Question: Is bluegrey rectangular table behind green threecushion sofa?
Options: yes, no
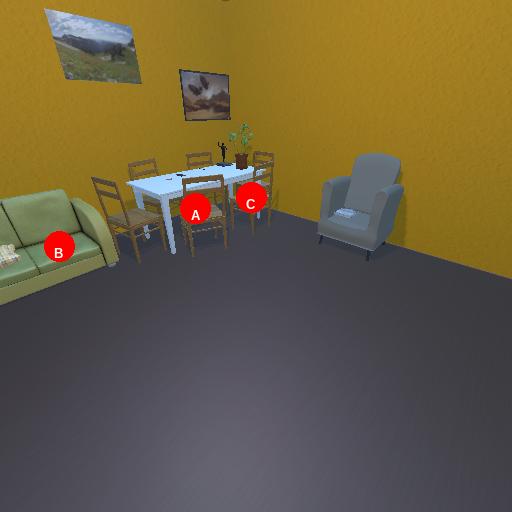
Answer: yes